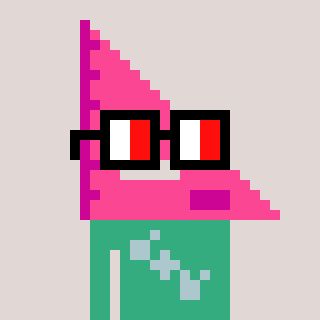
a pixel art character with square glasses with black frames and red eyes, a squadron ruler-shaped head and a teal-colored body on a warm background